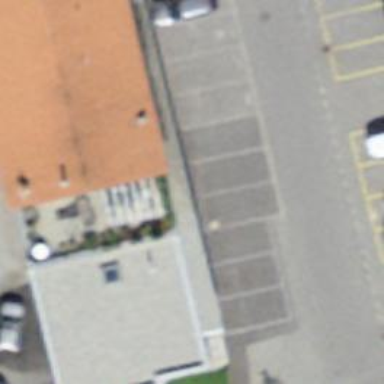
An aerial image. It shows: Post box.